Field crop: tomato
Growth stage: 1
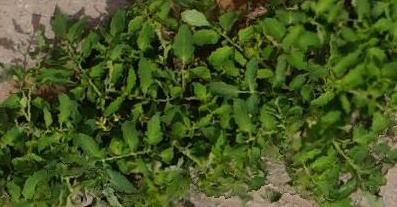
Species: tomato